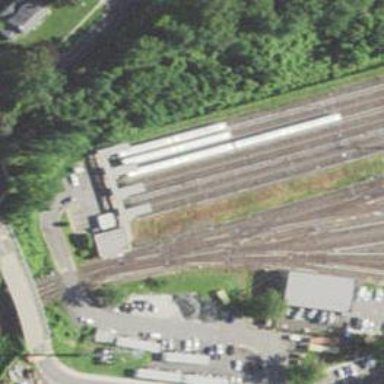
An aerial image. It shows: Yard area with electrified rail tracks.